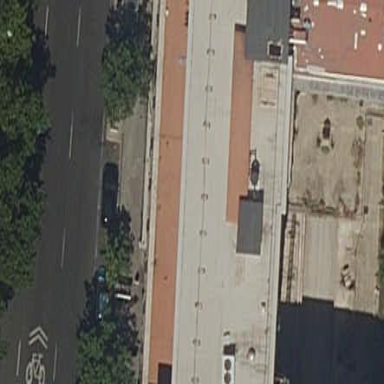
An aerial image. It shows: Part of building.